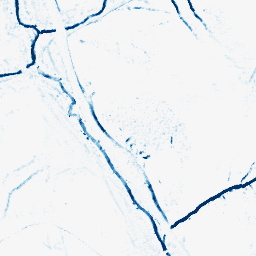
Category: morphological
Decomposition family: morphological_diamond
Decomposition parameters: operation: closing
radius: 3
Upsampling method: bicubic_3x
Upsampling parameters: scale: 3
Upsampling scale: 3